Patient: sex M, age 36
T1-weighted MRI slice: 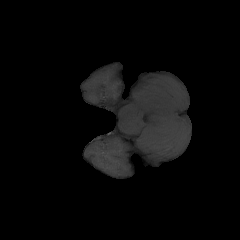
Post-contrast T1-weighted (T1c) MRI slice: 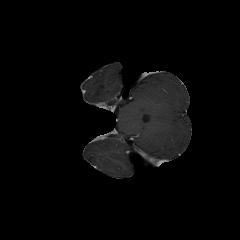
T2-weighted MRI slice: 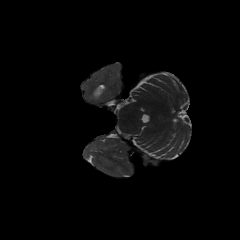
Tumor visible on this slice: yes
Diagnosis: Glioblastoma, IDH-wildtype
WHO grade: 4